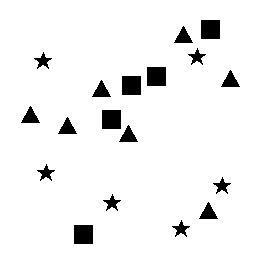
Squares: 5
Triangles: 7
Stars: 6
Total shapes: 18